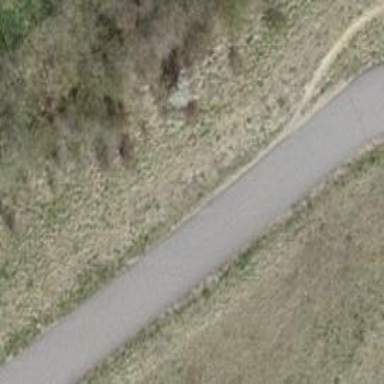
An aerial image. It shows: Cycleway.